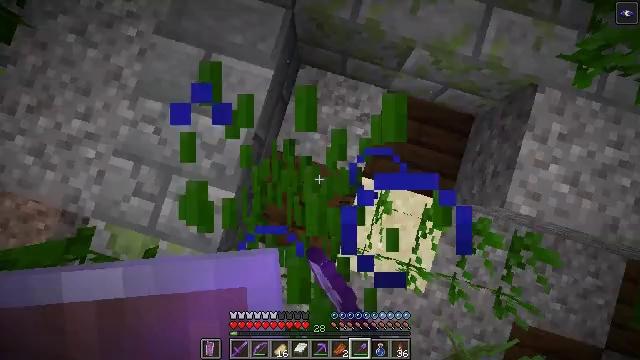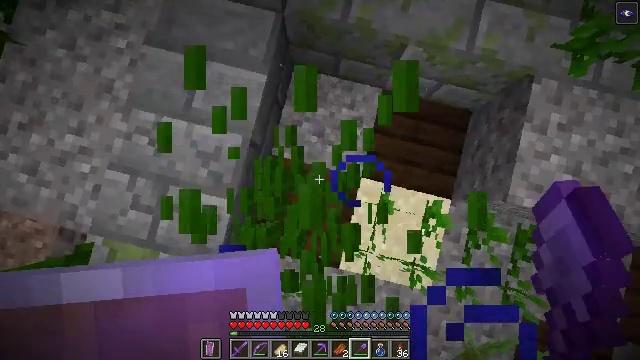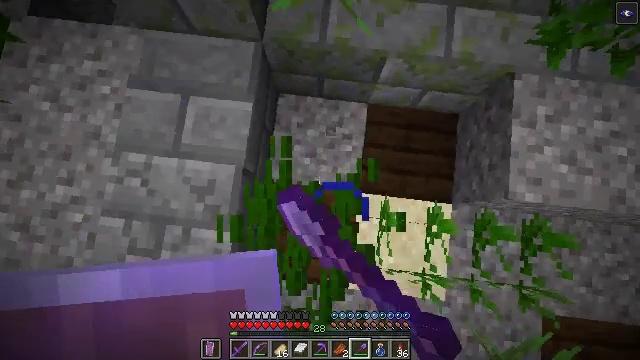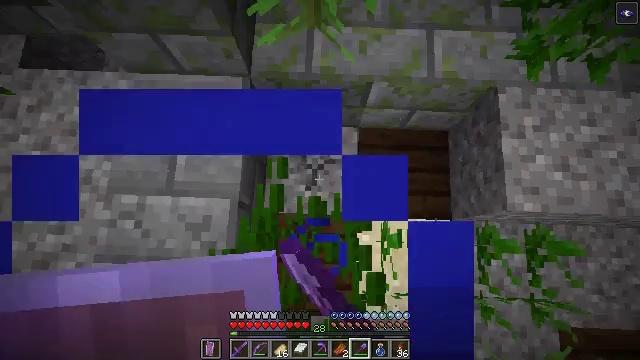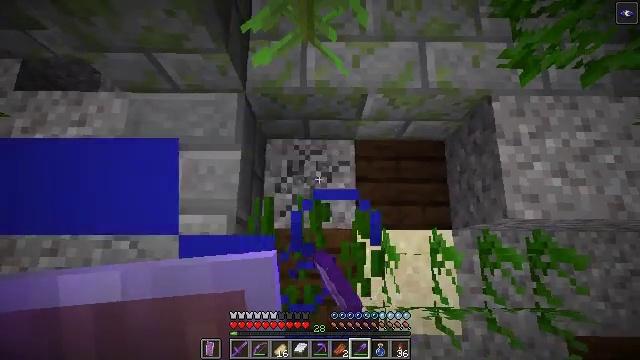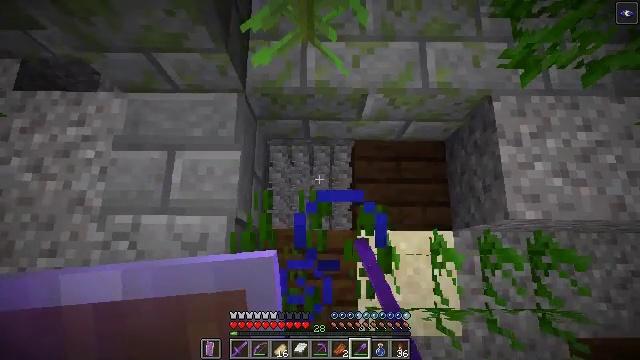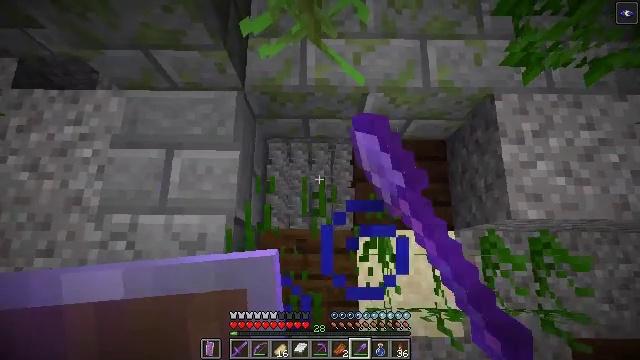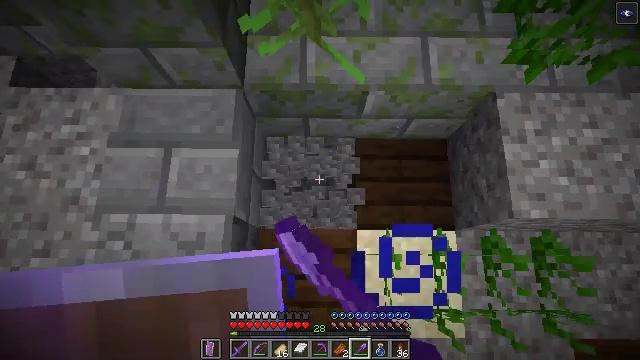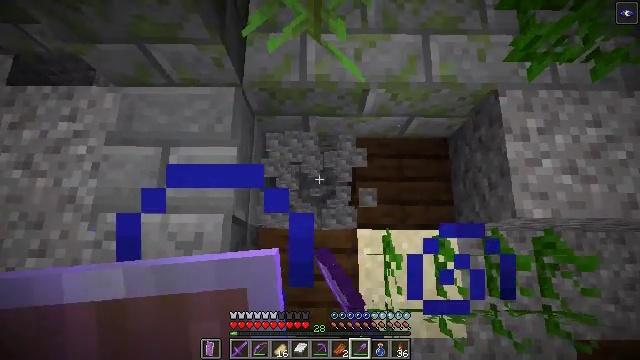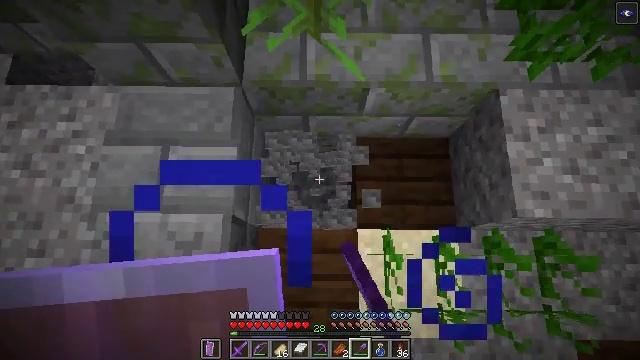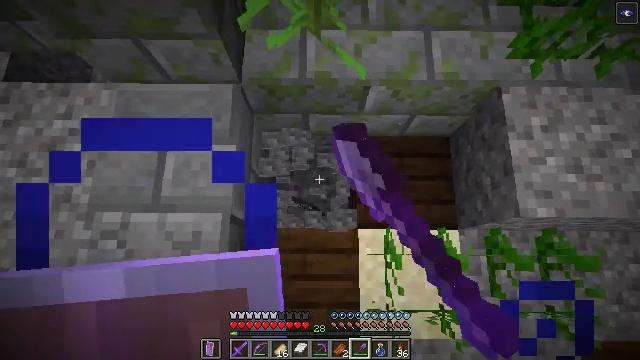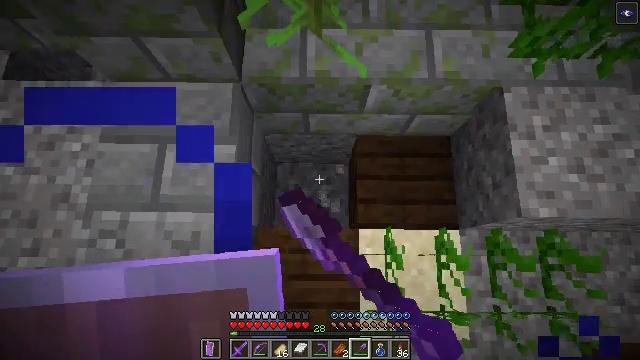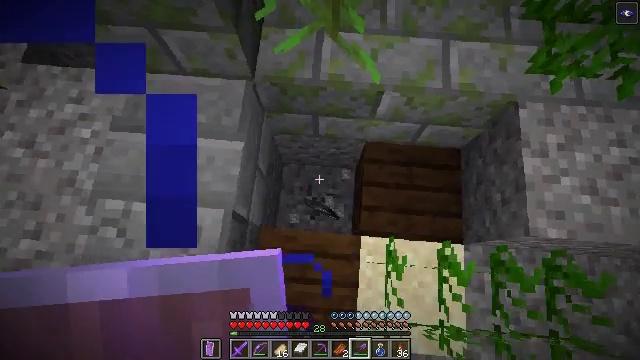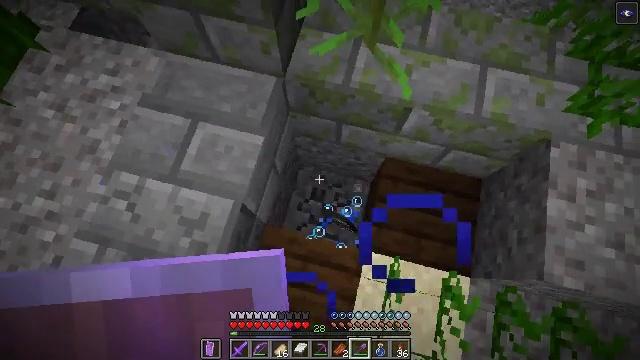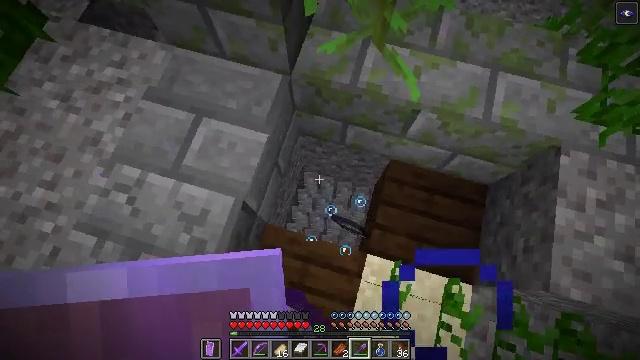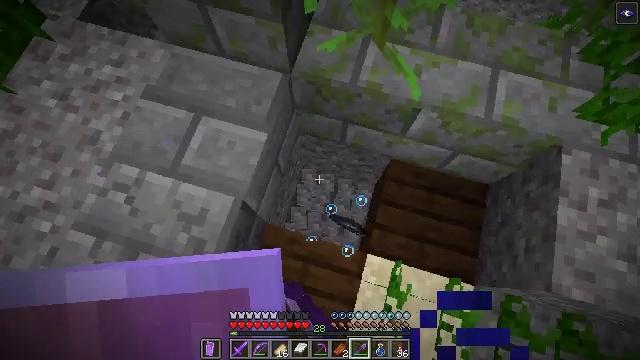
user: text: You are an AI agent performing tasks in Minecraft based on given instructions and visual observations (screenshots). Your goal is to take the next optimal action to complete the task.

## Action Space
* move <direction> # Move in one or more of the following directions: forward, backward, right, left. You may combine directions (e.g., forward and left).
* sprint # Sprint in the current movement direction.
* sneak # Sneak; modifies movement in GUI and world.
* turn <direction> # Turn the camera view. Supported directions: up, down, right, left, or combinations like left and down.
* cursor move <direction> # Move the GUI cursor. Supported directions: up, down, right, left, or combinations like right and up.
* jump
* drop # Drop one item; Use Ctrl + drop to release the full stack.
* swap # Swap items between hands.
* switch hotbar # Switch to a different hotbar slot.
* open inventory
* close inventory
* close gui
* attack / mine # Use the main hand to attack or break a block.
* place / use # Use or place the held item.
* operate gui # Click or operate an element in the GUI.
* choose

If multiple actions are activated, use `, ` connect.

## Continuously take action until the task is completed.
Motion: motion action
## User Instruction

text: Break the gravel block.
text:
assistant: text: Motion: turn right, attack / mine
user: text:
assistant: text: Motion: turn right and up, attack / mine
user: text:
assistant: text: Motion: turn right and up, attack / mine
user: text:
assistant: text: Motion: turn right and up, attack / mine
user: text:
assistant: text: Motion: attack / mine
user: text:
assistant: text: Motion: attack / mine
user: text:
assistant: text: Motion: attack / mine
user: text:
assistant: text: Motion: attack / mine
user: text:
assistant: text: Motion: attack / mine
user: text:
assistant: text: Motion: attack / mine
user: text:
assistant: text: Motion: attack / mine
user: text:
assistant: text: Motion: turn left, attack / mine
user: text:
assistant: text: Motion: turn left and up, attack / mine
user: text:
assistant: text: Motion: turn left, attack / mine
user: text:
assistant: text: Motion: attack / mine
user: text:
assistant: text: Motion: attack / mine
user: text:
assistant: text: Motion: turn right, attack / mine
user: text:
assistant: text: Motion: turn right, attack / mine
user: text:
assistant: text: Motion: turn right and up, attack / mine
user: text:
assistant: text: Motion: attack / mine
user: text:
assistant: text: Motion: attack / mine
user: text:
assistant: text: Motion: turn left and up, attack / mine
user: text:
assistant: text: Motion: turn left and up, attack / mine
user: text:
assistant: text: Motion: attack / mine
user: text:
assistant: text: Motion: attack / mine
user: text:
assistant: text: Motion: attack / mine
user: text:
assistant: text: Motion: attack / mine
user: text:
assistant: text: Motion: turn left, attack / mine
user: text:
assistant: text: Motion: turn left, attack / mine
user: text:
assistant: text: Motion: turn left and down, attack / mine